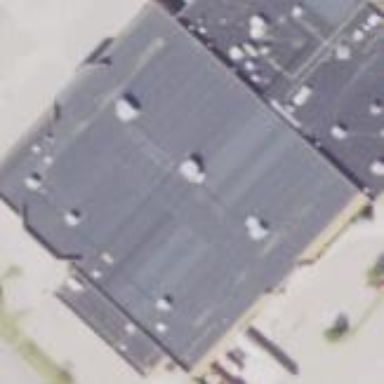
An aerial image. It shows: Part of building.